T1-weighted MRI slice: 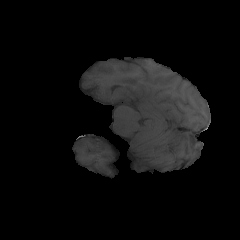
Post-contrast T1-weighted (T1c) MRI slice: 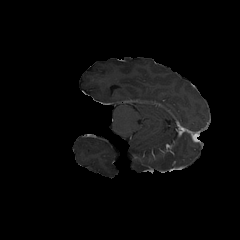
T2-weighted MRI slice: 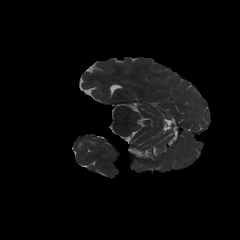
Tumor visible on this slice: no